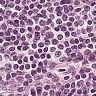
Metastatic tissue present: no